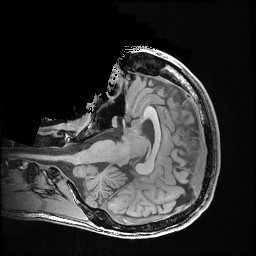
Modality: T1w
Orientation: axial
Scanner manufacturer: ge
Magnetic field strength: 3 T
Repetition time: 0.009184 s
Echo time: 0.00368 s